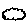
Label: cloud